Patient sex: M
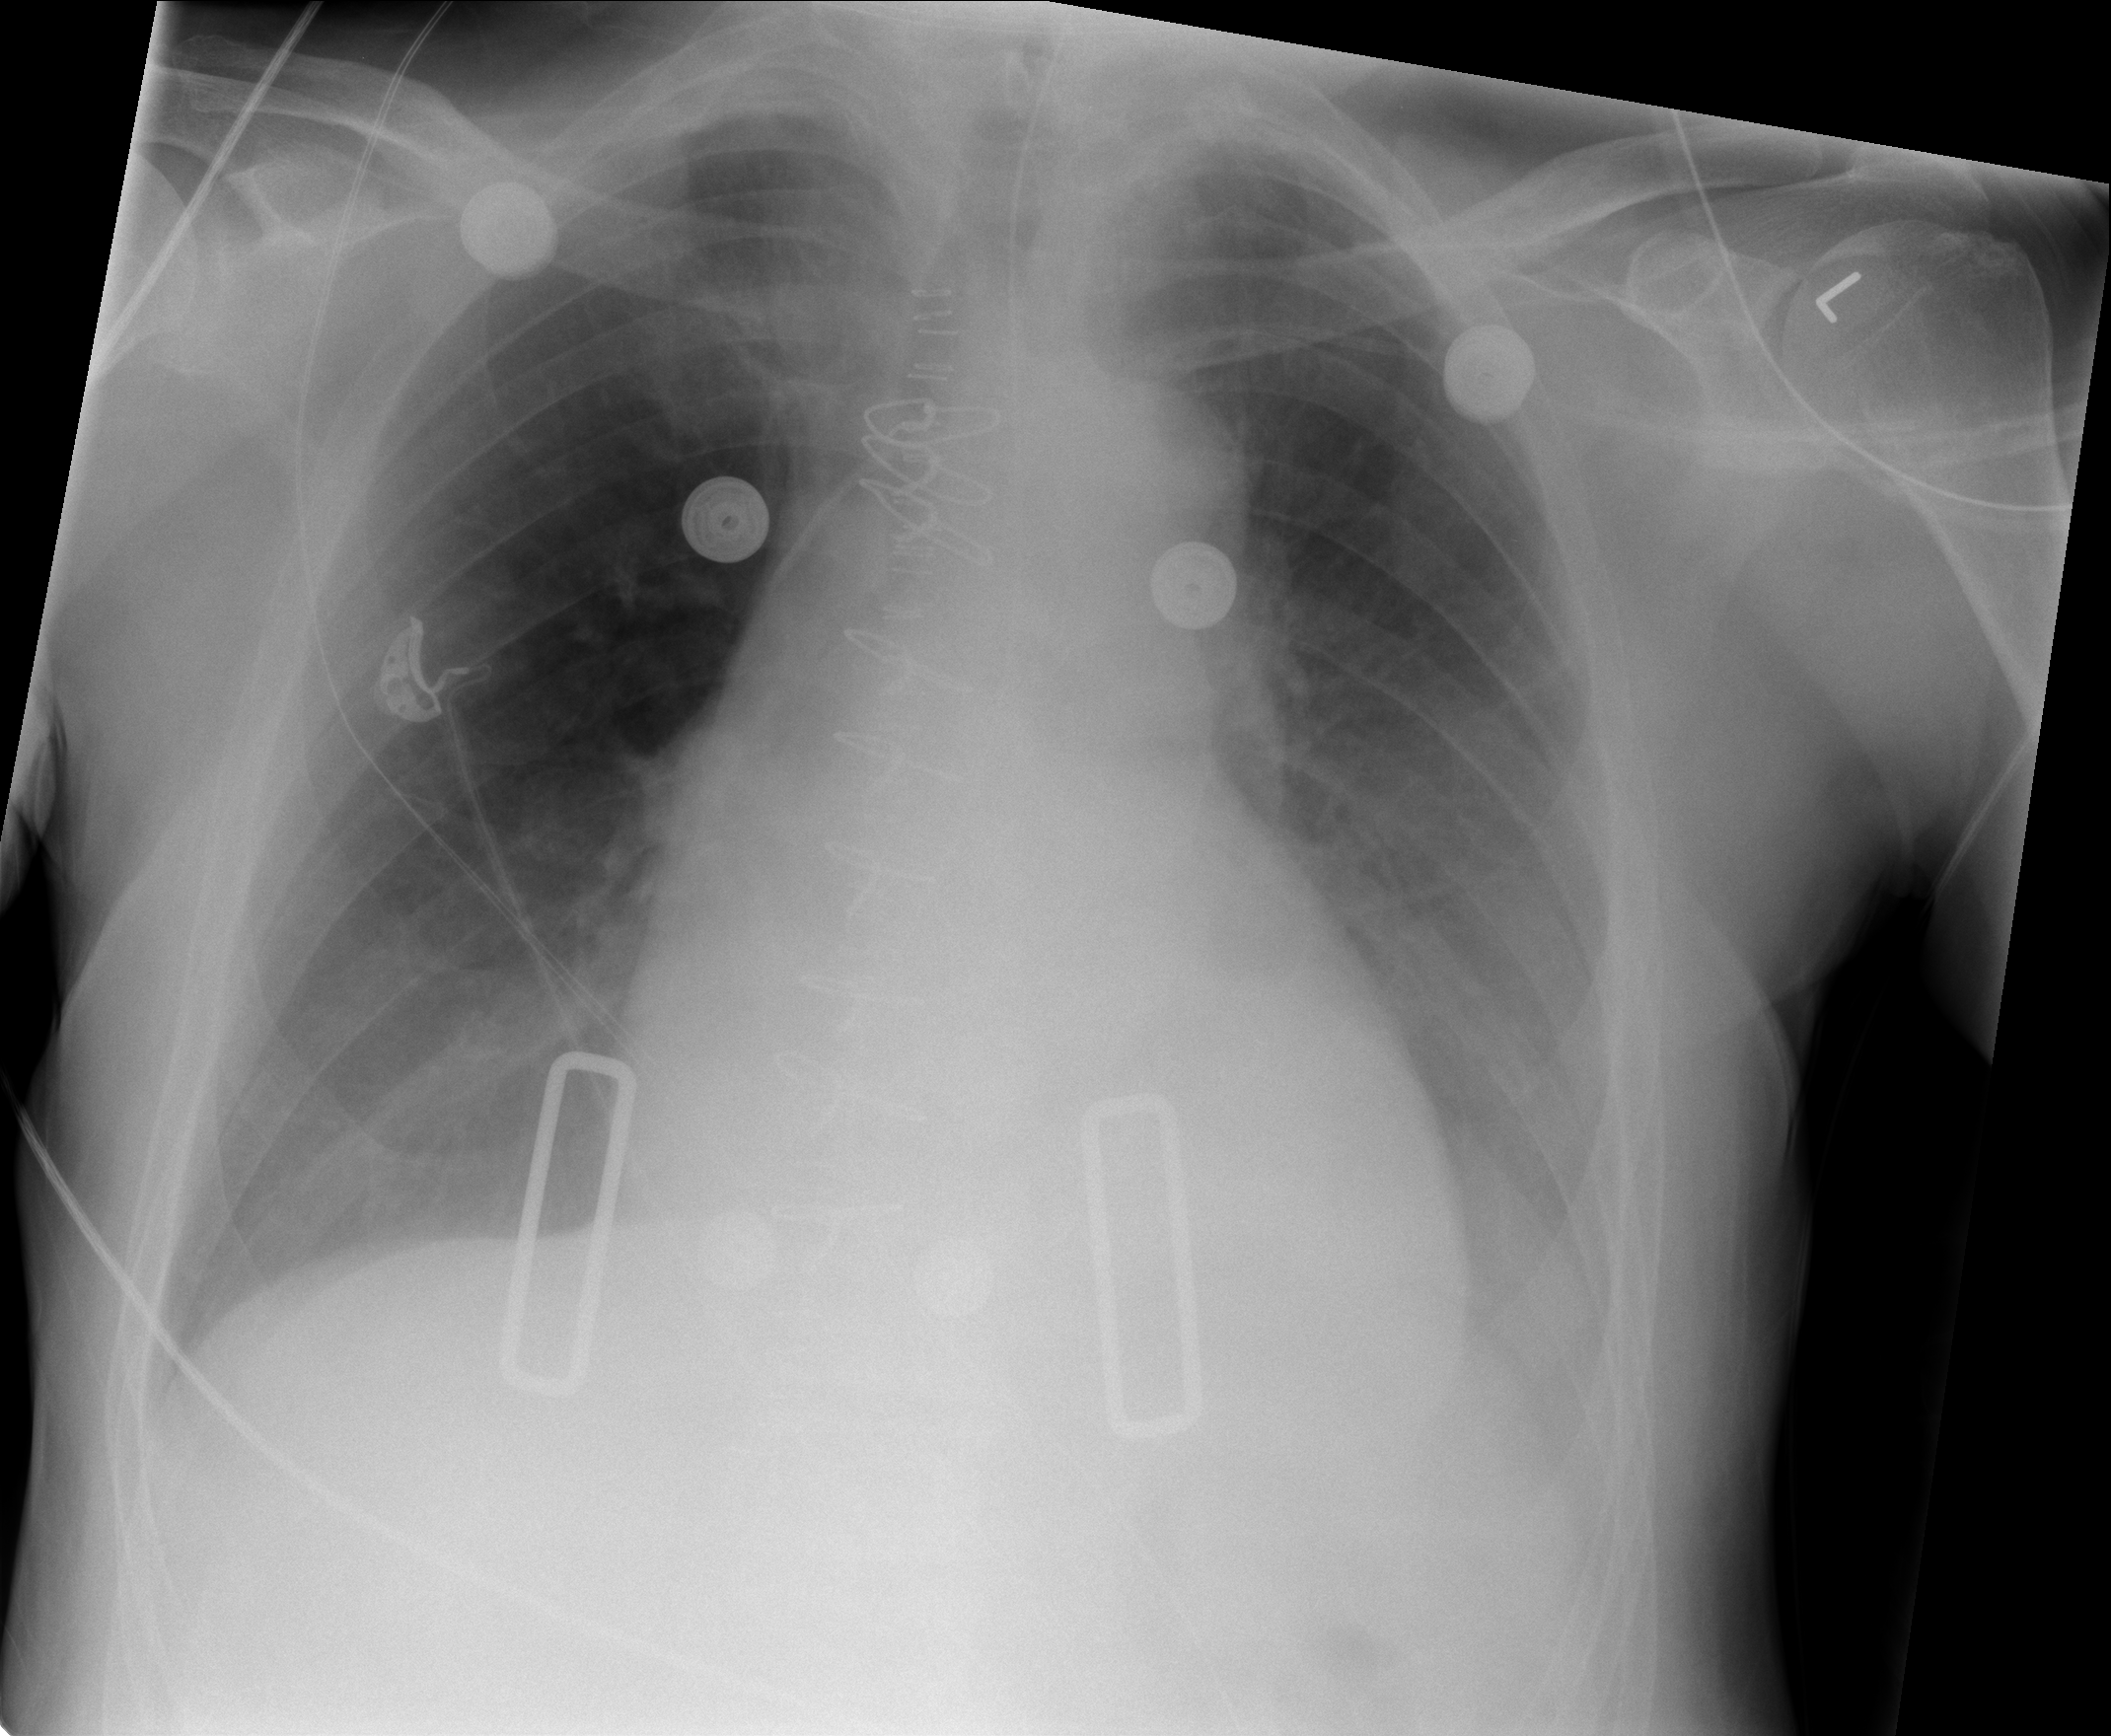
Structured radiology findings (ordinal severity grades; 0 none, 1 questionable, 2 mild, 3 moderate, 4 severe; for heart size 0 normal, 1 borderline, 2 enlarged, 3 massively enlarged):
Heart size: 2
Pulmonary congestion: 0
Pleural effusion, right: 0
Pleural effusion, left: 2
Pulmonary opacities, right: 0
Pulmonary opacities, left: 0
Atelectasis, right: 1
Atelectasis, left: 2